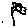
Label: flower